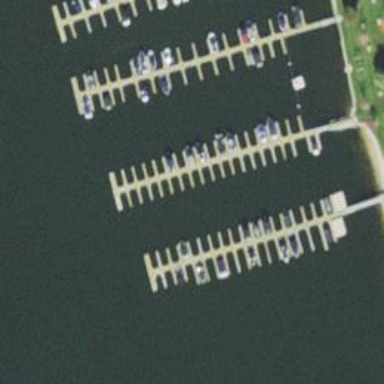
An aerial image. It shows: Man-made pier.